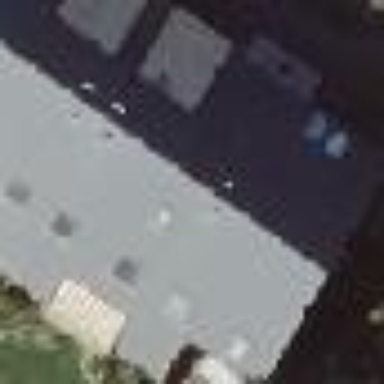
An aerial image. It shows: Terrace building with gabled roof.